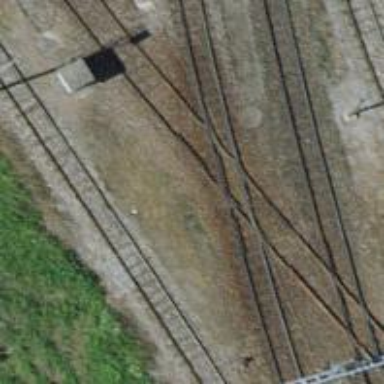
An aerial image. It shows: Railway crossing.